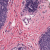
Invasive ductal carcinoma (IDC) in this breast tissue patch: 0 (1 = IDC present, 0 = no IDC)